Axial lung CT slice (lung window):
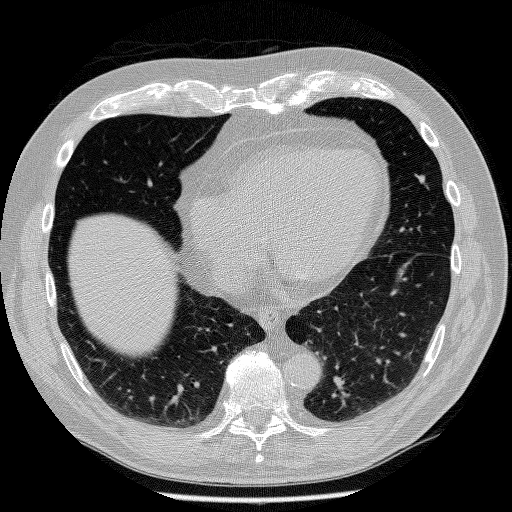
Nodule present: yes
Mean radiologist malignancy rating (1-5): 2.75